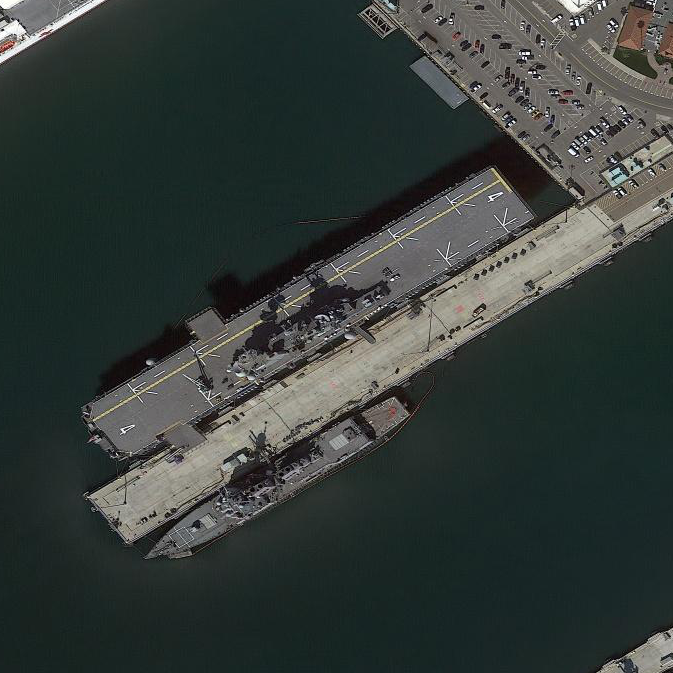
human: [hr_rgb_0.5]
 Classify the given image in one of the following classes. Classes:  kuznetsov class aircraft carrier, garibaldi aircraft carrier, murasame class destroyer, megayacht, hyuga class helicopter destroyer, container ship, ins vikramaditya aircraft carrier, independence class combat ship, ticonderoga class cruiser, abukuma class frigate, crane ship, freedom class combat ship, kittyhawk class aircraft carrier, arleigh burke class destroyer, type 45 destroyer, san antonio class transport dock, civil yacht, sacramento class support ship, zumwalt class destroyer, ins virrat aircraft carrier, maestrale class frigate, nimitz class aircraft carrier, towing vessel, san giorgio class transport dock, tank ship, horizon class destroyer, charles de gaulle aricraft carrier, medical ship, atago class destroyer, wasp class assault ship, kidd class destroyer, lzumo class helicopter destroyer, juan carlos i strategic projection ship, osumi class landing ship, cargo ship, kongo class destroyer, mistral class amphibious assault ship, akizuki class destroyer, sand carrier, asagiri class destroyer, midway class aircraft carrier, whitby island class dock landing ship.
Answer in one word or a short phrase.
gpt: Wasp class assault ship